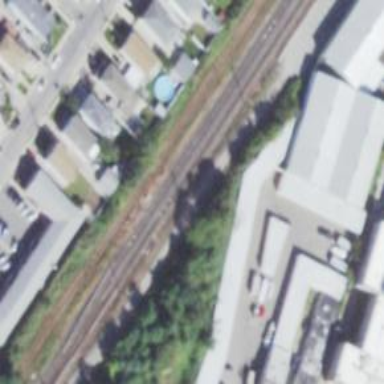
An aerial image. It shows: Electrified railway with rail tracks.